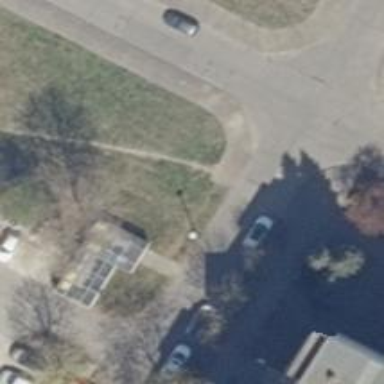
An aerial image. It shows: Concrete sidewalk along the footway.